Field crop: maize
Growth stage: 2
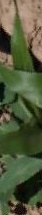
Species: maize